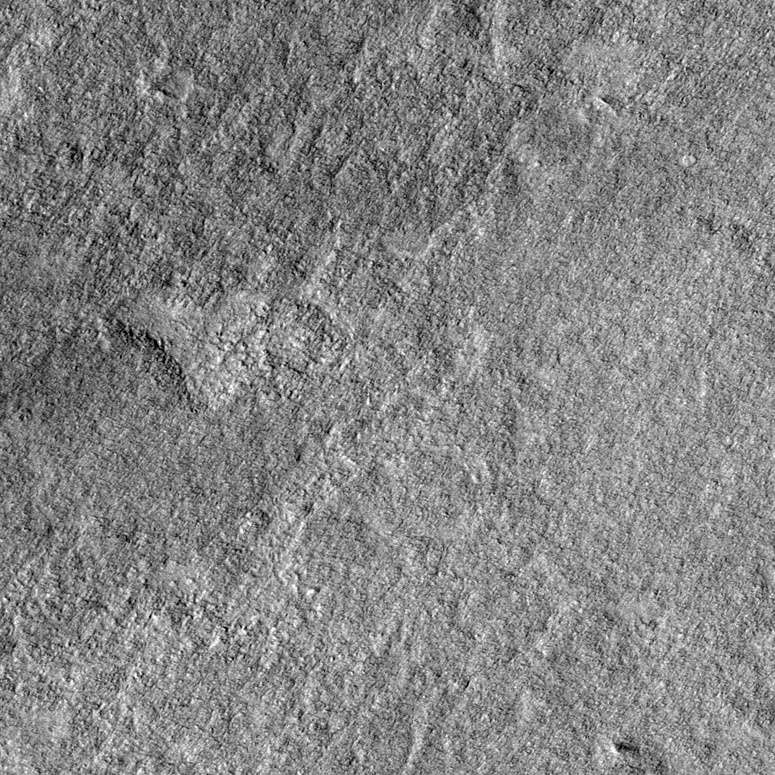
Label: dustdevil